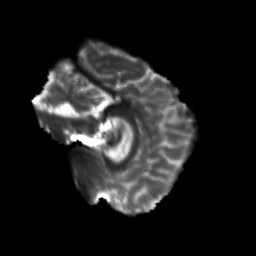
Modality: T2w
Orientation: sagittal
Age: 21
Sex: male
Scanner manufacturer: siemens
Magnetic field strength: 3 T
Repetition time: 3.5 s
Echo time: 0.113 s